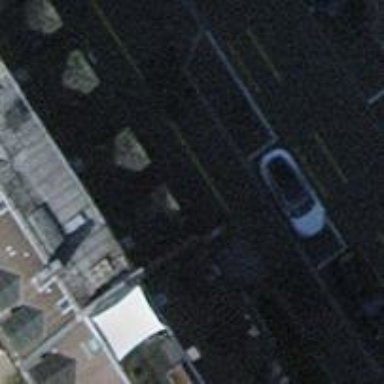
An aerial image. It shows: Parking lane.